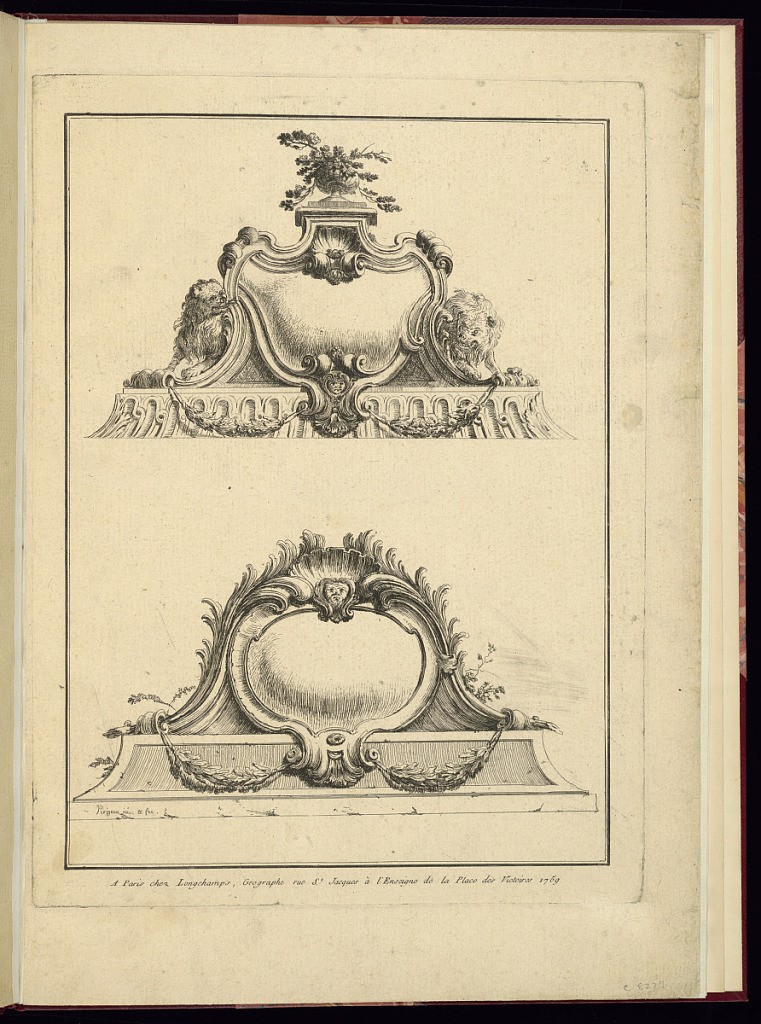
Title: Cartouche Designs
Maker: Alexis-Nicolas Pérignon, French, 1726 – 1782
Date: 1759
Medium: Etching on laid paper
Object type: Print
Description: Two designs for rococo cartouches. The one above features, c-scroll, s-scroll, shell, gadrooning, diaper pattern, masks, festoons of leaves, and acanthus leaf motifs, flanked by a lion on either side and topped with a vase of foliage. The one below is framed by palm leaves and features, shell, mask, and festoon motifs. Both set onto plinths. The plate is signed and dated.